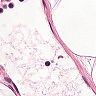
Metastatic tissue present: no